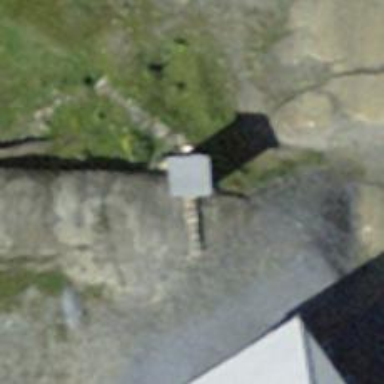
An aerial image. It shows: Set of steps on the road.